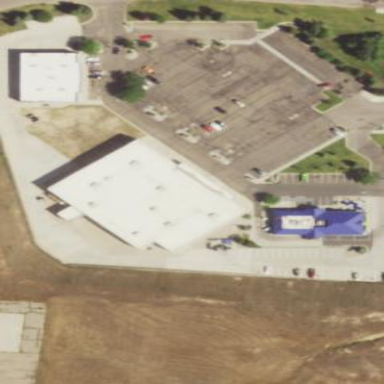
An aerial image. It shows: Retail building.